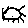
Label: sun